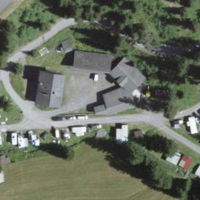
EUNIS habitat code: 55
Species observed at this site:
Geum rivale